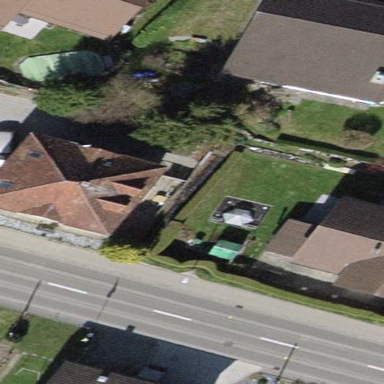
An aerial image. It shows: Detached building with pyramidal roof shape.